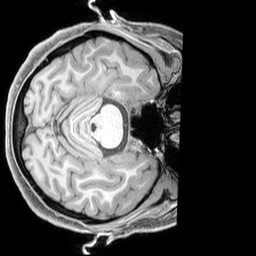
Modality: T1w
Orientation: axial
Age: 18
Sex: female
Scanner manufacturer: siemens
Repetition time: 2.3 s
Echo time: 0.00226 s